Question: I'm developing a javascript app to control some smart TVs but angular pre lights OPTIONS requests before try the POST request (SOAP) I'm trying to send. The devices return a response with a proper 'Access-Control-Allow-Origin: *' but angular refuses to send the POST request.
Of course, I can't change the configurations of the device's server to send another header angular "needs" and I need to send a 'Cookie' and 'Content-Type'.
How can I work around this?
---
UPDATE with a screenshot of request (bottom) and response (top) headers.

---
UPDATE with related angular code:
App is configured with:
'''
app.config(['$httpProvider',function($httpProvider) {
$httpProvider.defaults.withCredentials = true;
}])
'''
The request is:
'''
var body = '<?xml version="1.0"?><s:Envelope xmlns:s="http://schemas.xmlsoap.org/soap/envelope/" s:encodingStyle="http://schemas.xmlsoap.org/soap/encoding/"><s:Body><u:X_SendIRCC xmlns:u="urn:schemas-sony-com:service:IRCC:1"><IRCCCode>{command}</IRCCCode></u:X_SendIRCC></s:Body></s:Envelope>';
var headers = {
"Content-Type": "text/xml; charset=UTF-8",
"SOAPACTION": "urn:schemas-sony-com:service:IRCC:1#X_SendIRCC"
};
return $http({
method:"POST",
url: "http://{ip}/sony/IRCC".replace("{ip}", config.ip),
data: body.replace("{command}", signal),
headers: headers
});
'''
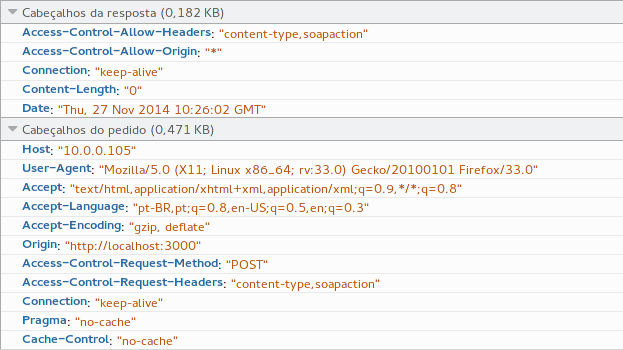
Answer: I believe your problem is 'withCredentials'. When you use 'withCredentials', the server indicate that allows credentials. In a simple 'GET' request that doesn't require preflighting, the browser is supposed to keep any such response from your app; in a preflighted request, it should not send the actual request.
Here is the best description at mozilla <URL>
It says:
> but the browser will reject any response that does not have the Access-Control-Allow-Credentials: true header,
and not make the response available to the invoking web content
If you look at the preflight response, you see the headers:
'''
Access-Control-Allow-Headers: "content-type,soapaction"
Access-Control-Allow-Origin: "*"
'''
But the required 'Access-Control-Allow-Credentials' header is not there.